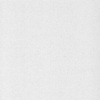
Label: dusty